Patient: sex M, age 64
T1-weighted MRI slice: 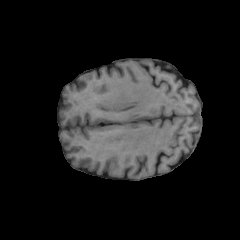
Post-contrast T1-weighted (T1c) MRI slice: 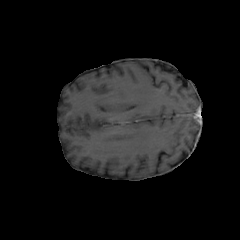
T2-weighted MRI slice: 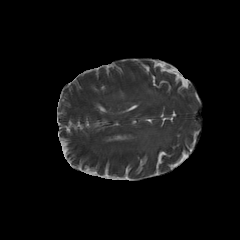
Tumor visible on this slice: yes
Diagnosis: Glioblastoma, IDH-wildtype
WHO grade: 4